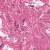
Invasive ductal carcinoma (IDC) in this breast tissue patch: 0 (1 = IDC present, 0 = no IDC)